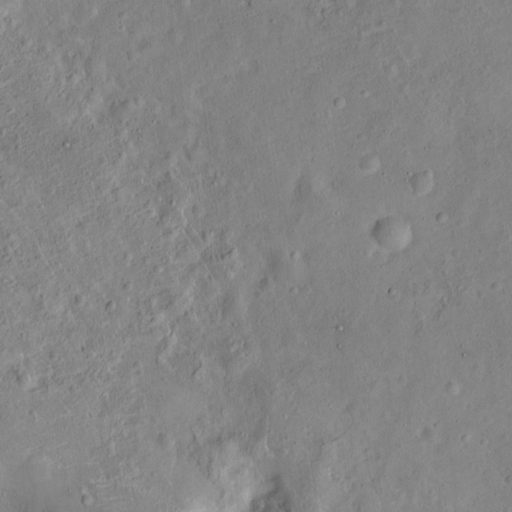
Objects detected: cone, cone